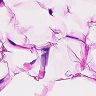
Metastatic tissue present: no